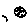
Label: moon